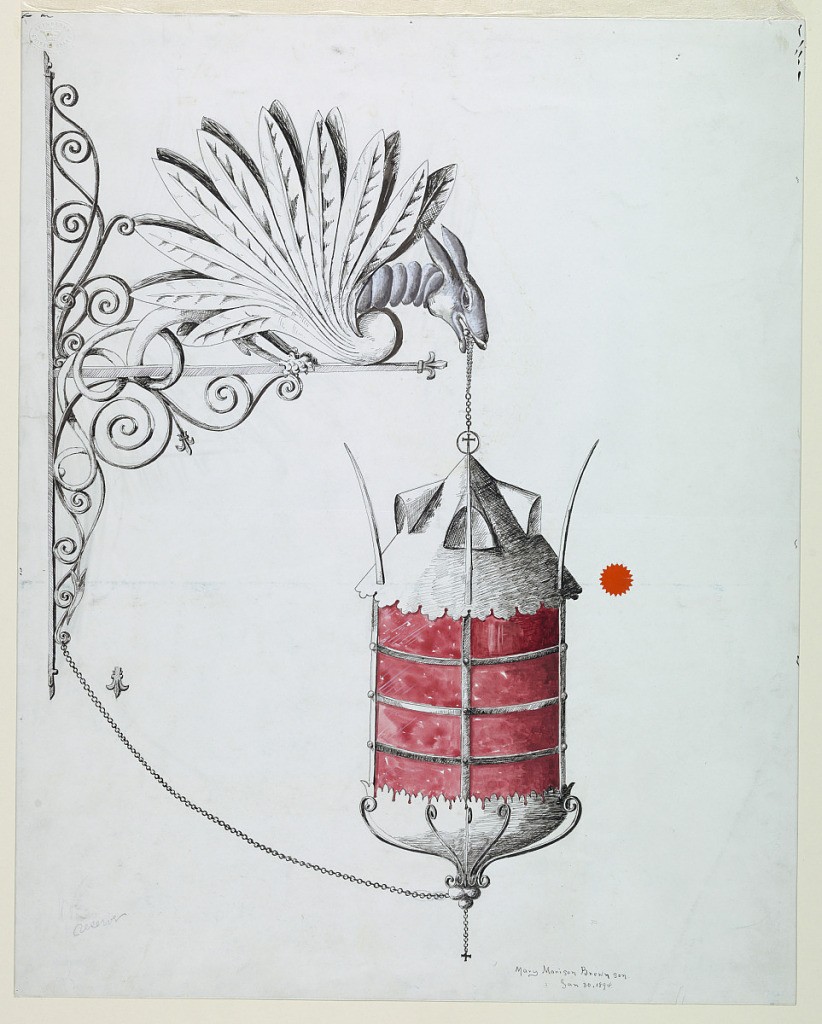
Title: Design for a Wrought Iron Light Fixture
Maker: Mary Morison Brownson, American
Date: January 30, 1894
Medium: Pen and ink, watercolor on Bristol board. Red seal.
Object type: Drawing
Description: Vertical rectangle. A lantern fixture, suspended from a wall bracket.